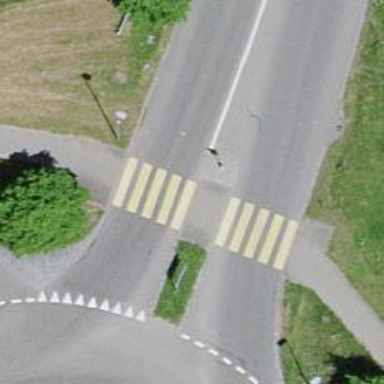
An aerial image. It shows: Marked crossing on footway.